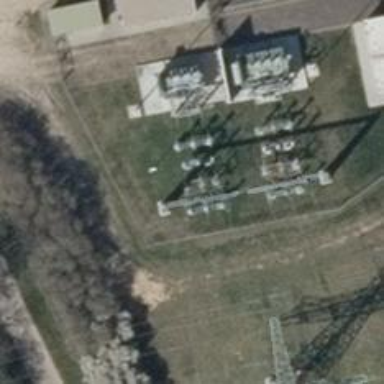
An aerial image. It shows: Power line in the image.